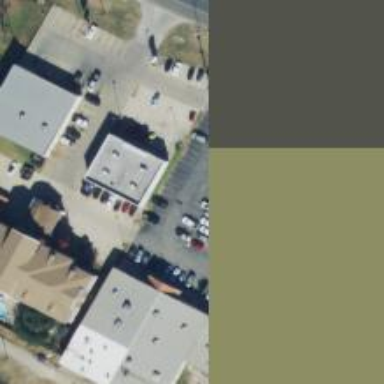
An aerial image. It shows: Building.